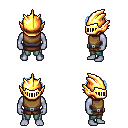
a pixel art fantasy rpg character, male body template, dark elf, purple skin, leather chest armor, teal pants, white cyan bedhead hairstyle, gold helm, four views (front, back, left, right), 2x2 character sprite sheet, small pixel art, hard edges, no anti-aliasing